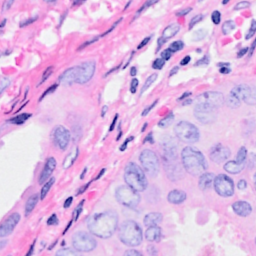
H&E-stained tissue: Breast